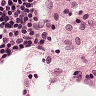
Metastatic tissue present: no